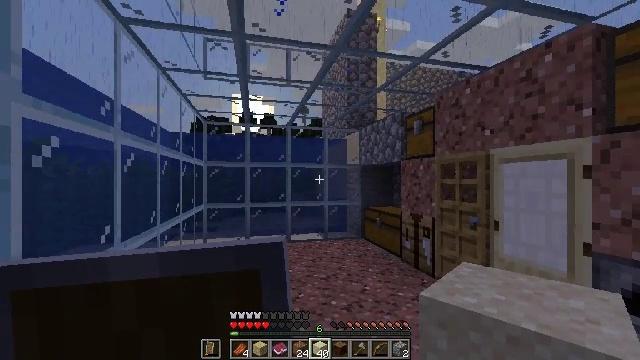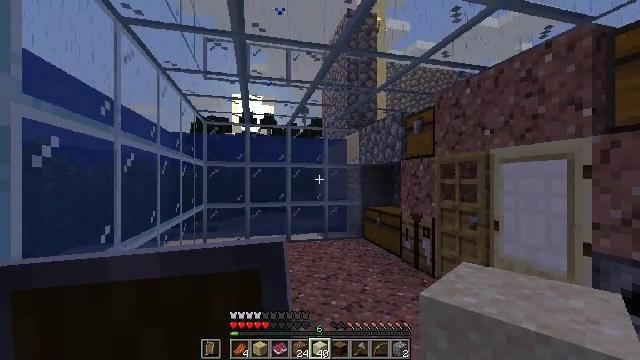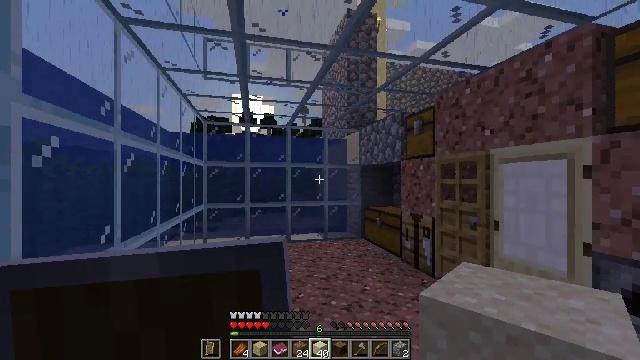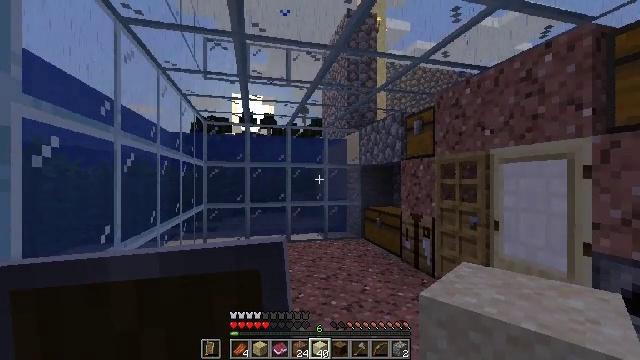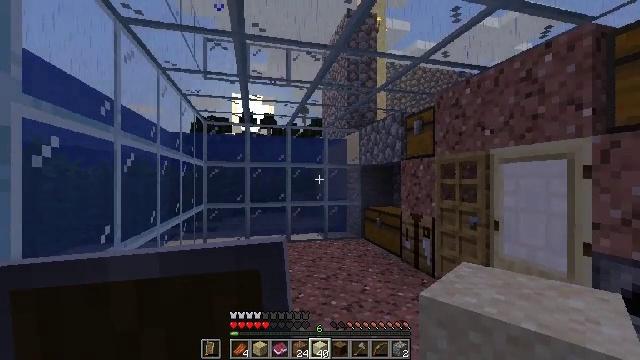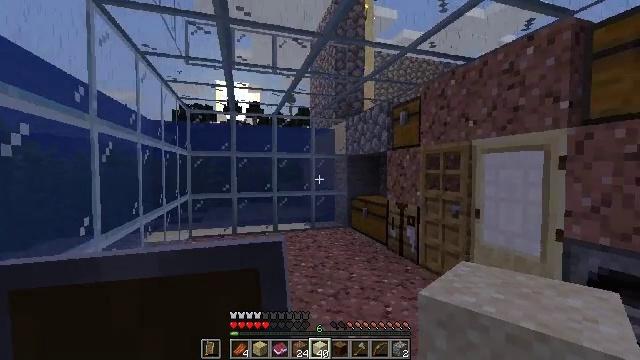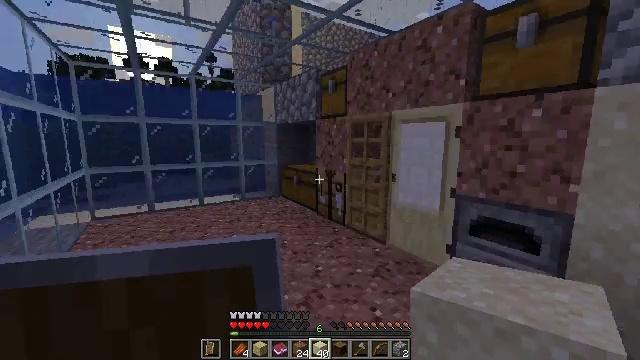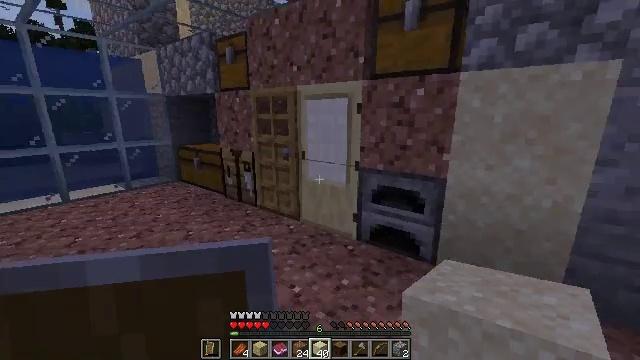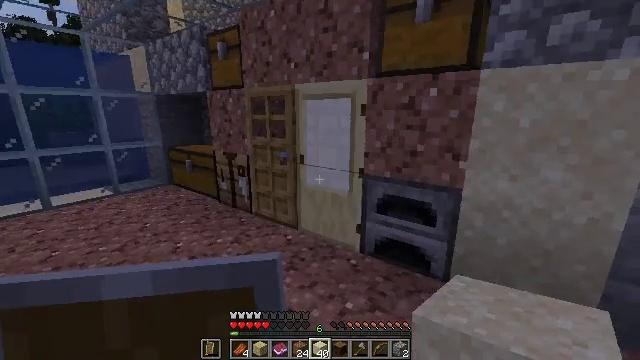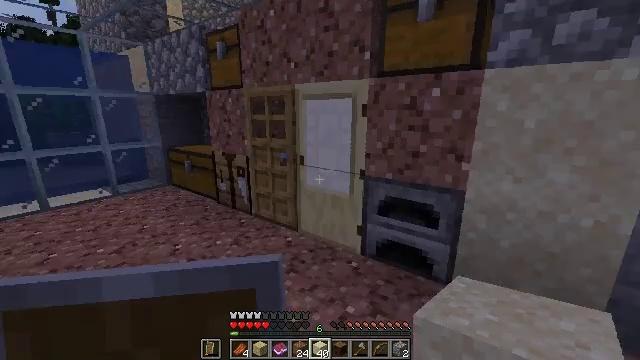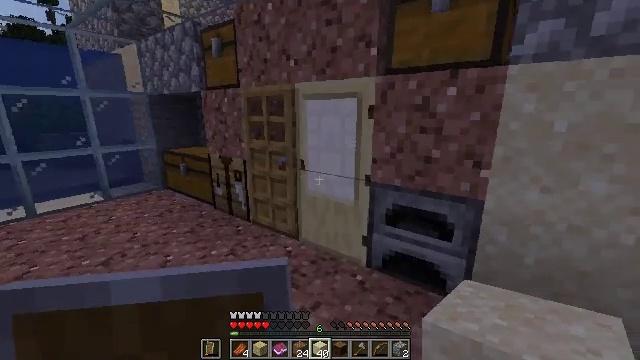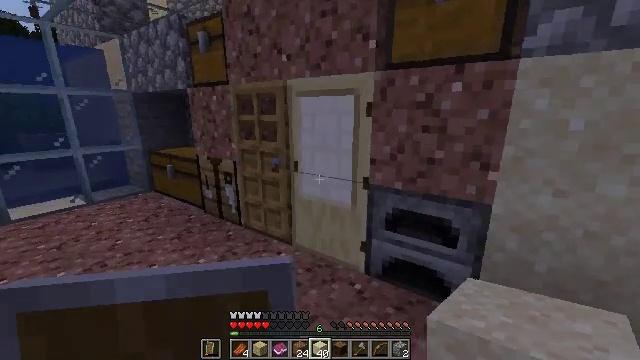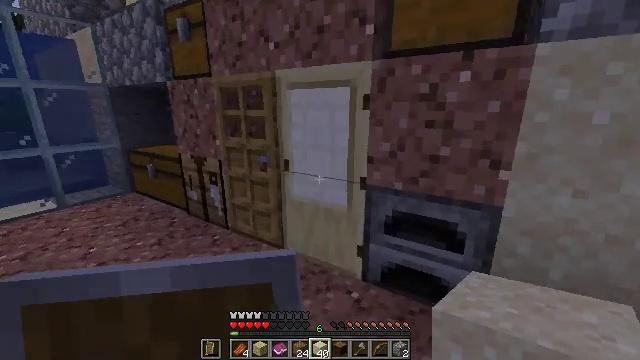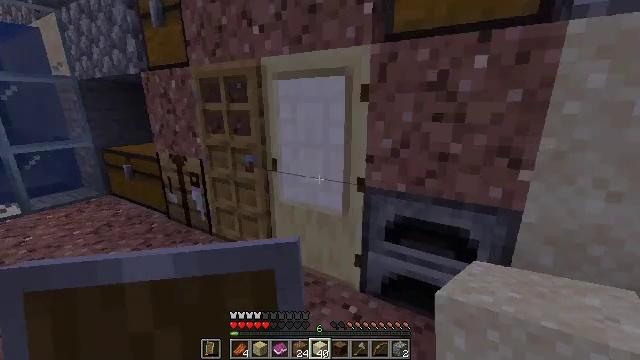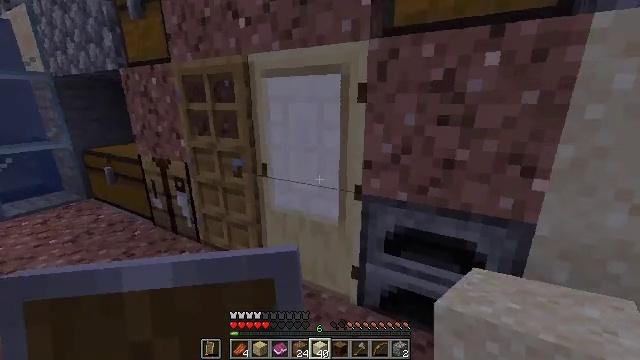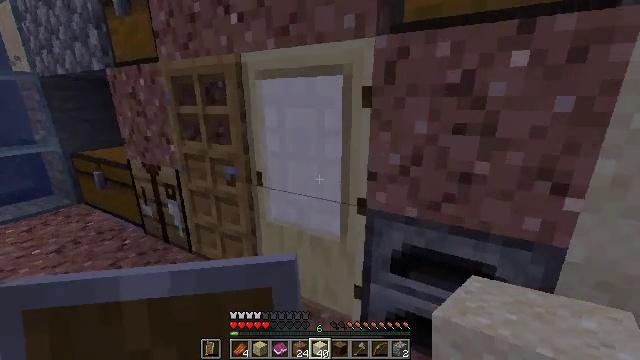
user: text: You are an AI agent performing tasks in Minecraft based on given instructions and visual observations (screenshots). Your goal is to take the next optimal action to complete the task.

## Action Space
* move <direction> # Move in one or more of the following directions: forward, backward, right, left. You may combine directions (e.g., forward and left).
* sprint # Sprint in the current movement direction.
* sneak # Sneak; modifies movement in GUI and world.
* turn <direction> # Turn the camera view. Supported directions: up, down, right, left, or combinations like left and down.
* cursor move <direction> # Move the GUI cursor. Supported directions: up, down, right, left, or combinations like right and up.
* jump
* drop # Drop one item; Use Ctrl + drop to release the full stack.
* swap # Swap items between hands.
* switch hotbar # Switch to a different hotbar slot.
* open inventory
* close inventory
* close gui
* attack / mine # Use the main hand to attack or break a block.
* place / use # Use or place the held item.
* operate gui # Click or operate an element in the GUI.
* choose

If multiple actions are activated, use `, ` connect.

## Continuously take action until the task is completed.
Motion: motion action
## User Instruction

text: Break packed ice to add to inventory.
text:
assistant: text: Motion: no_op
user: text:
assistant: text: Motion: no_op
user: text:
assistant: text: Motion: no_op
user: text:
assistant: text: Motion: no_op
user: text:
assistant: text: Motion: turn right and down
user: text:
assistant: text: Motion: move forward, turn right and down
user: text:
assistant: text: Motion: move forward, turn right and down
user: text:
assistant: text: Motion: move forward
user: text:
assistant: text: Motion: move forward
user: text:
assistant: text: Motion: move forward
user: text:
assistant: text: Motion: move forward, turn right
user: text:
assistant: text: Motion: move forward, turn right
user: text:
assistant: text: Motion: move forward, turn right
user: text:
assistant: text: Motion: move forward, turn right
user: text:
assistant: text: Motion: move forward
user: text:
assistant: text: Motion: move forward
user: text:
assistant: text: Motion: move forward
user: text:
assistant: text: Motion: move forward
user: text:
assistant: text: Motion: move forward
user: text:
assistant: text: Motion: move forward
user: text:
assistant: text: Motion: no_op
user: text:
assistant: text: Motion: no_op
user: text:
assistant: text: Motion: turn left
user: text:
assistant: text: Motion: turn left
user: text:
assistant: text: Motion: turn left
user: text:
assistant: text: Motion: move forward
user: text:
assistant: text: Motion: move forward
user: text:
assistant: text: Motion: move forward, turn right
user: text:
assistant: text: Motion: move forward, turn right
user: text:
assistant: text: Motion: turn right